Question: How can I print the 'Request Payload' data to the page via JSTL?

In the image above I am sending a post to a 'jstl' controller. Now I can access the query string parameters easily e.g. '${param.test}' will print out the test parameter.
But I am not sure how to access the data in the Request Payload I have tried the ${requestScope} object '${requestScope.PAY}' but the data does not seem to be there.
Is there an accessible object that holds this data? If not what is the best work around?
I don't know how relevant, but I am using angular's '$http.post' for the call.
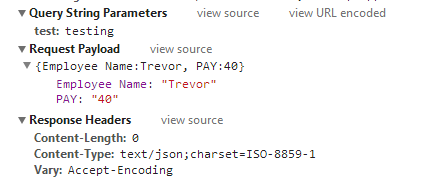
Answer: What you want to do is to transform your post request in Angular to 'application/x-www-form-urlencoded'. So in your application you'll do something like this.
'''
var app = angular.module('myAapp', [])
app.config(function($httpProvider) {
$httpProvider
.defaults
.headers
.post['Content-Type'] = 'application/x-www-form-urlencoded;charset=utf-8';
$httpProvider.defaults.transformRequest = [function (data) {
return angular.isObject(data) && String(data) !== '[object File]' ? jQuery.param(data) : data;
}];
})
'''
This should work.